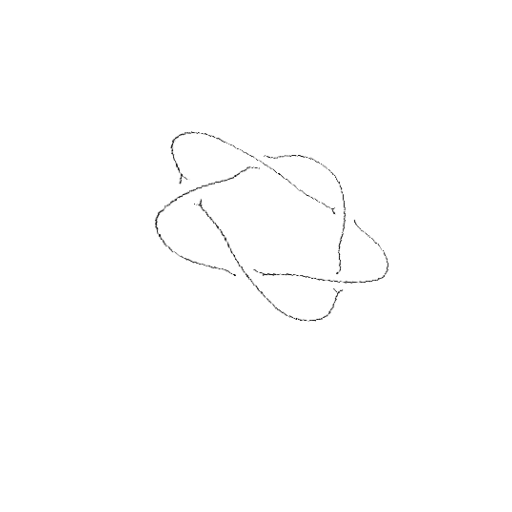
Crossing number: 5